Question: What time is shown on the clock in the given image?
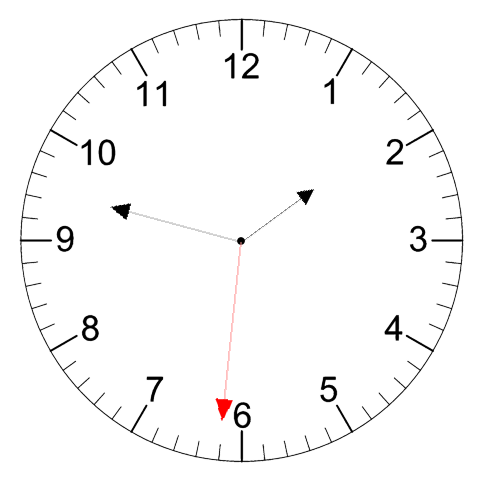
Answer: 01:47:31